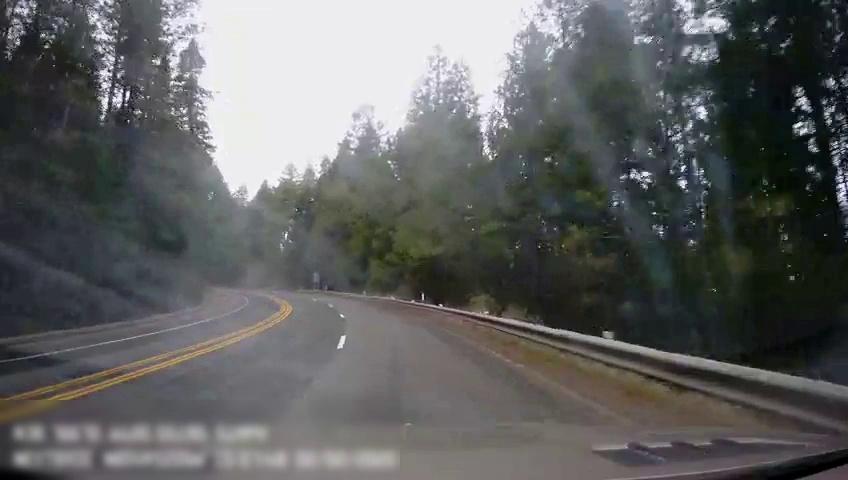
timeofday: Day
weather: Cloudy
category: Drivable Space
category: Lanes | Opposite Lane
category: Lanes | Opposite Lane
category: Lanes | Alternate Lane
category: Lanes | Current Lane
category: Lanes | Current Lane